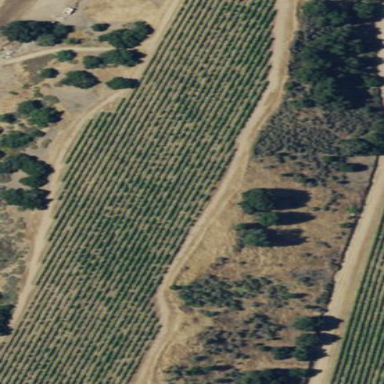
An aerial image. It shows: Unique farmland with vineyard crops of grapes.